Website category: auto
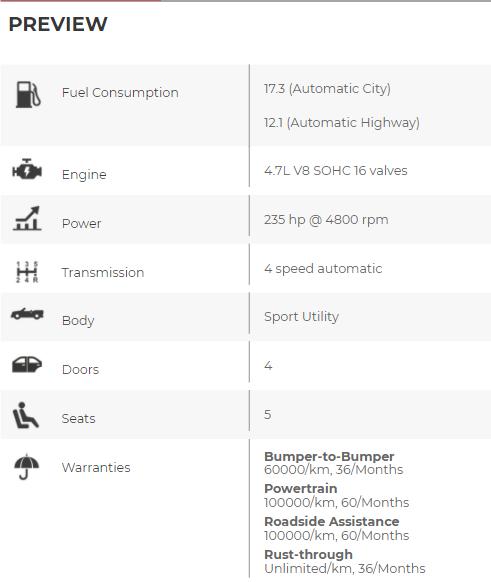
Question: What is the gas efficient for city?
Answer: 17.3 (Automatic City)

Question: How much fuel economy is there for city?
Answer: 17.3 (Automatic City)

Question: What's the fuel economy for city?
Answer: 17.3 (Automatic City)

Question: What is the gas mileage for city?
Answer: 17.3 (Automatic City)

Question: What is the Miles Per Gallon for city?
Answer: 17.3 (Automatic City)

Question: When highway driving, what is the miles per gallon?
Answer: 12.1 (Automatic Highway)

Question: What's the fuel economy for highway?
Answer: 12.1 (Automatic Highway)

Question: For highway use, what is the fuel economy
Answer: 12.1 (Automatic Highway)

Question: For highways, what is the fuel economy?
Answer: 12.1 (Automatic Highway)

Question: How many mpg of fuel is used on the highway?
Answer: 12.1 (Automatic Highway)

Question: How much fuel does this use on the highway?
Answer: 12.1 (Automatic Highway)

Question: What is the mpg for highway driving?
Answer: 12.1 (Automatic Highway)

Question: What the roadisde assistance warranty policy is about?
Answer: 100000/km, 60/Months

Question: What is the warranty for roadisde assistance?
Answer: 100000/km, 60/Months

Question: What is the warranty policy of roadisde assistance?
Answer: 100000/km, 60/Months

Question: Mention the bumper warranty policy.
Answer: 60000/km, 36/Months

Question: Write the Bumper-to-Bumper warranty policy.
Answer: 60000/km, 36/Months

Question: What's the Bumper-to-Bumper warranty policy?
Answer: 60000/km, 36/Months

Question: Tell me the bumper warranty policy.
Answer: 60000/km, 36/Months

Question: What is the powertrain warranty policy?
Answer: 100000/km, 60/Months

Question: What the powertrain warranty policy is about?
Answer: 100000/km, 60/Months

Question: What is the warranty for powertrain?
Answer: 100000/km, 60/Months